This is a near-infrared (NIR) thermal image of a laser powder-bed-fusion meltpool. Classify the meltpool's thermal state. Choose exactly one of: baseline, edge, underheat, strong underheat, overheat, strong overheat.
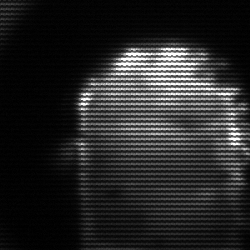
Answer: baseline